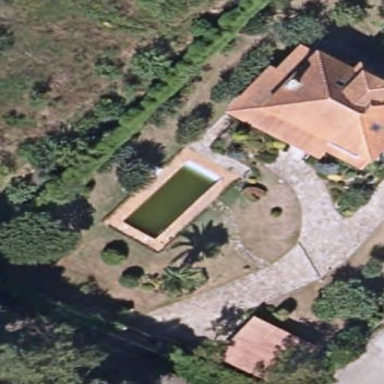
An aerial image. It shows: Swimming pool located in leisure land.